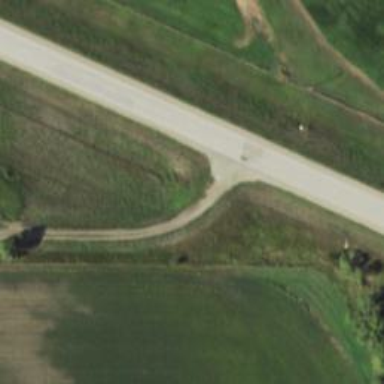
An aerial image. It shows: Asphalt road classified as primary highway.